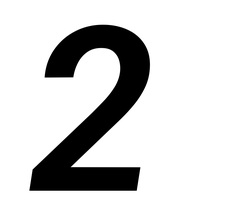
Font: Roboto-Italic_SemiBold_Italic